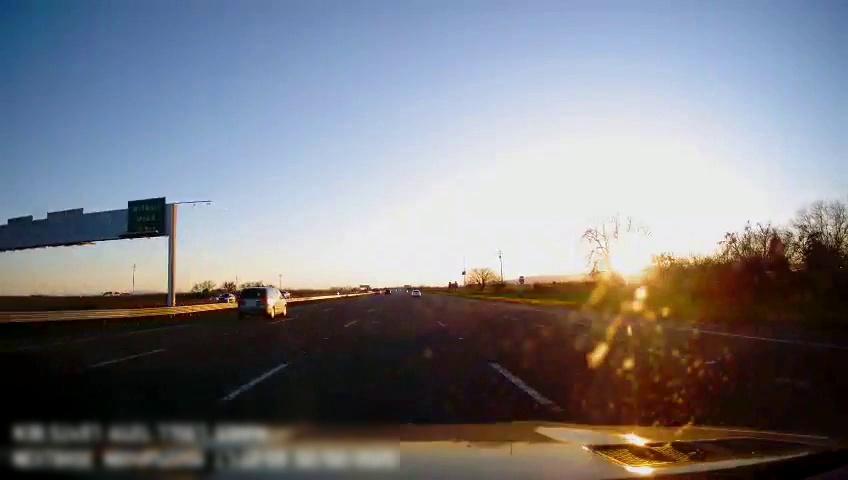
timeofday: Day
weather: Sunny
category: Drivable Space
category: Vehicles | Car
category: Vehicles | Truck
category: Vehicles | SUV
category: Vehicles | Car
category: Lanes | Alternate Lane
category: Lanes | Alternate Lane
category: Lanes | Current Lane
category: Lanes | Current Lane
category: Lanes | Alternate Lane
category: Lanes | Alternate Lane
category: Traffic | Signs